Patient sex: M
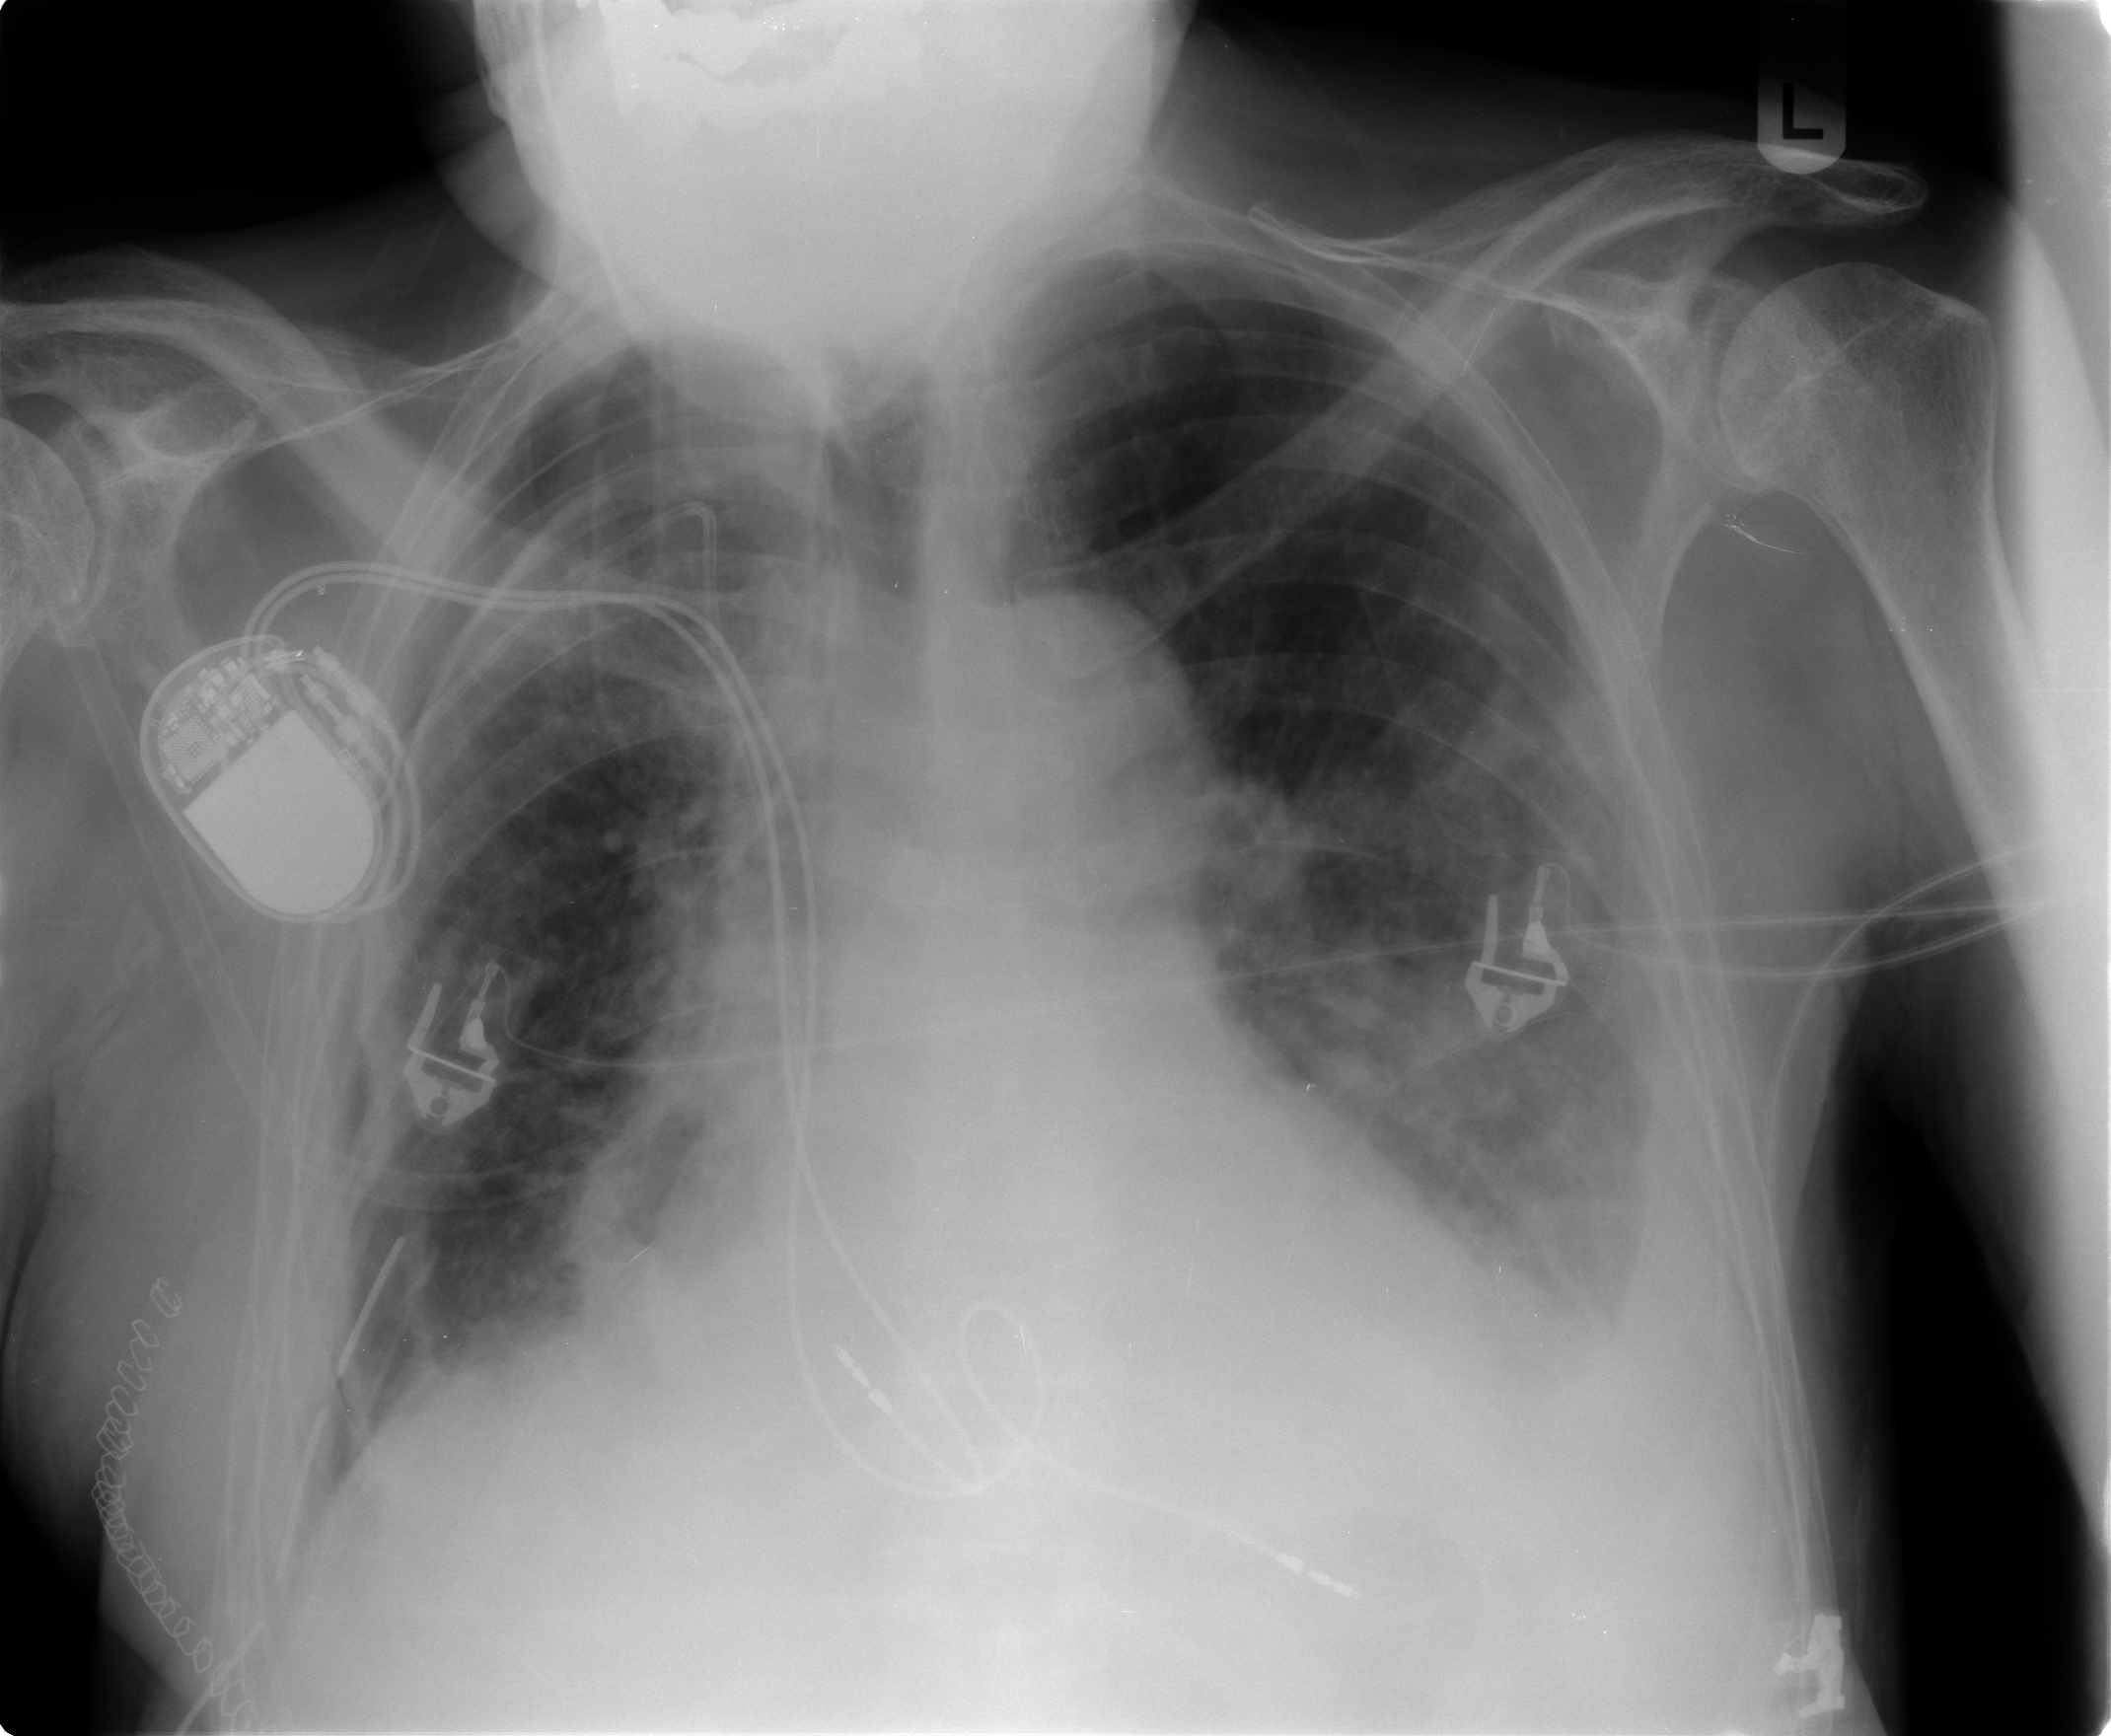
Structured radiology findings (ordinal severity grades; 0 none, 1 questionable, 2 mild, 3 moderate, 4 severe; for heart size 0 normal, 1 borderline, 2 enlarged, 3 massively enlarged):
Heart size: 2
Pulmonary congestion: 3
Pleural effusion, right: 2
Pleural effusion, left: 3
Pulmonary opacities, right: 2
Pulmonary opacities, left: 3
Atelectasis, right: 2
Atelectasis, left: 2